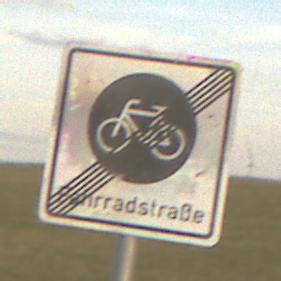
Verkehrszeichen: EndeFahrradstrasse
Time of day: SunriseSunset
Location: Outdoor (Nature)
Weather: PartlyCloudy
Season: NotSpecified
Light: Natural